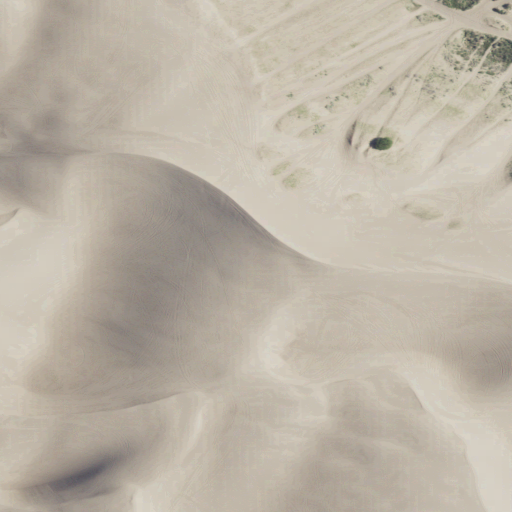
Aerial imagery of mountain in Idaho named Sand Mountain containing shrub and barren land